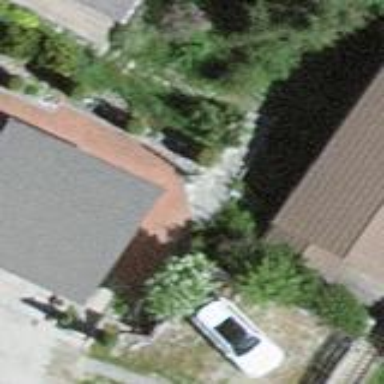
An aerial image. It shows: Garage building.